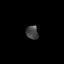
Tissue: lung
Cell type: T cells
Senescence score: 0.1911
Nuclear area (px): 165
Mean DAPI intensity: 68.467